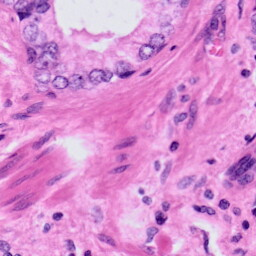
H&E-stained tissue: Prostate